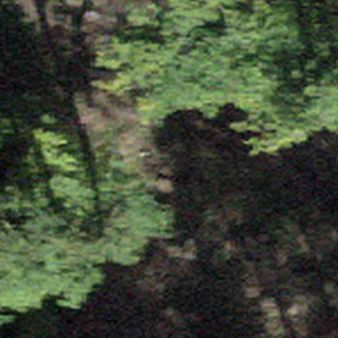
Label: other